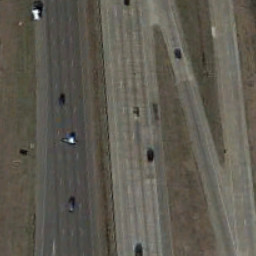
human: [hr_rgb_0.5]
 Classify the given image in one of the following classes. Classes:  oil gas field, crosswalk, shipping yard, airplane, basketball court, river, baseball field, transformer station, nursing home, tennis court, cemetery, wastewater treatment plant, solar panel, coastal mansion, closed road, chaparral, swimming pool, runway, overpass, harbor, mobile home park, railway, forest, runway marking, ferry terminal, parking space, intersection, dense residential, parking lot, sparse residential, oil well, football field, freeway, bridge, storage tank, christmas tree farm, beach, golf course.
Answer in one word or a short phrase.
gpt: freeway